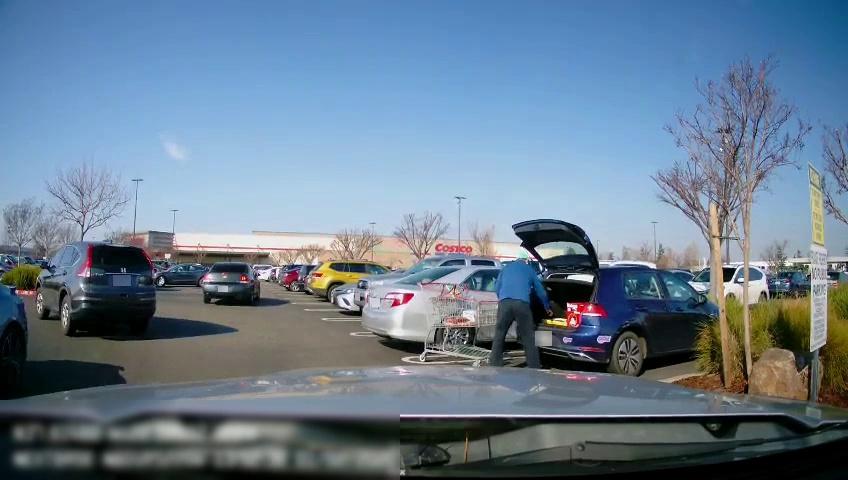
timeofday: Day
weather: Sunny
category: Drivable Space
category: Vehicles | Car
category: Vehicles | SUV
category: Vehicles | Car
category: Vehicles | Car
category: Vehicles | Car
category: Vehicles | SUV
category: Vehicles | Car
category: Vehicles | Car
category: Vehicles | Car
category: Vehicles | Van
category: Vehicles | Truck
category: Vehicles | Car
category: Vehicles | SUV
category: Vehicles | SUV
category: Vehicles | Car
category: Vehicles | Car
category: Pedestrians
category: Traffic | Signs
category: Traffic | Signs